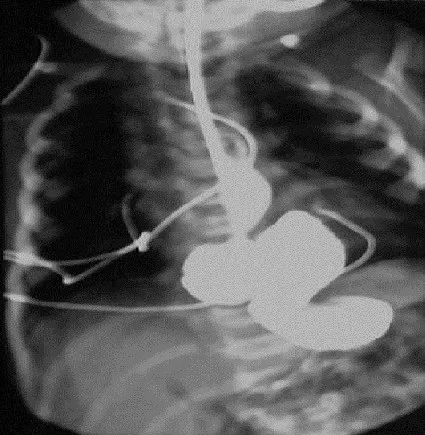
Upper gastrointestinal contrast study showing organoaxial volvulus of stomach.
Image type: radiology (x_ray)